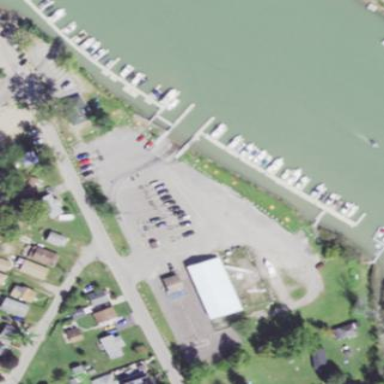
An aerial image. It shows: Marina located in State Park.